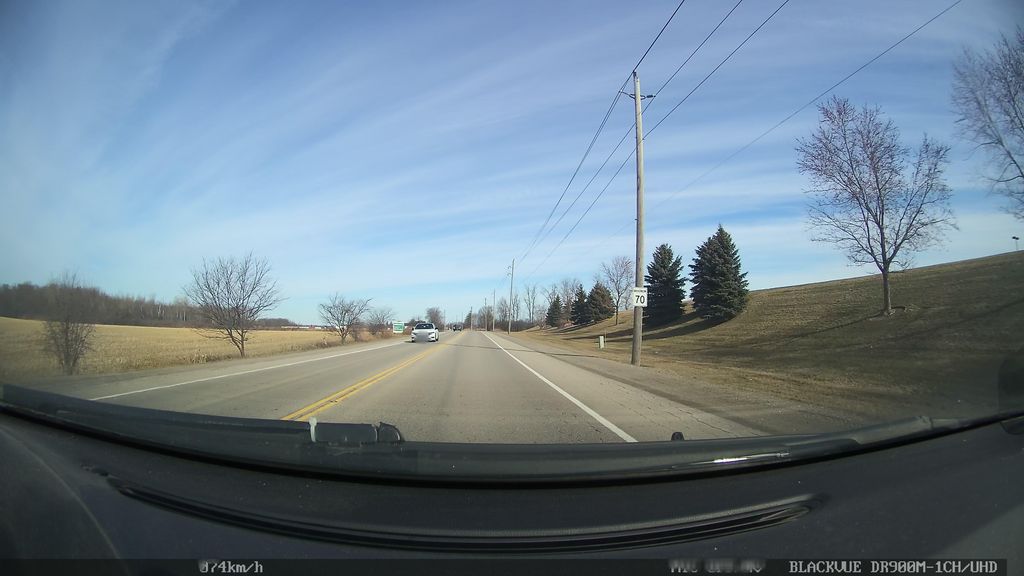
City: kitchener-waterloo